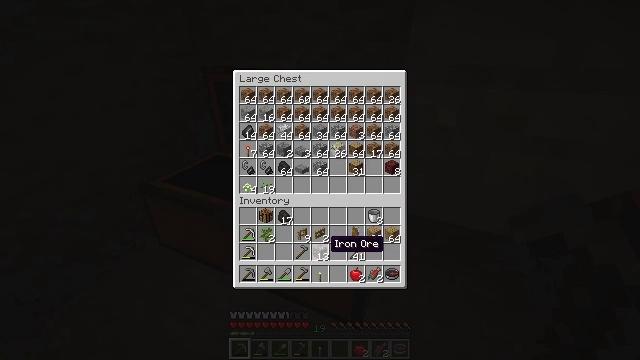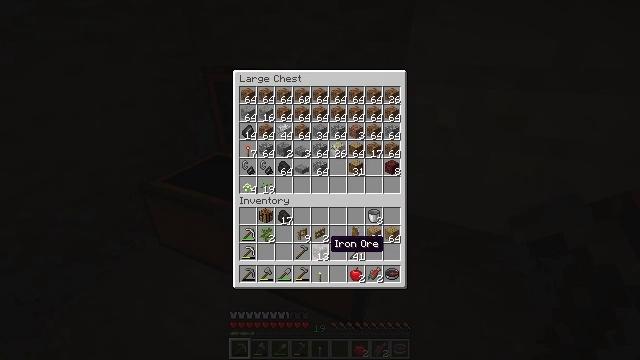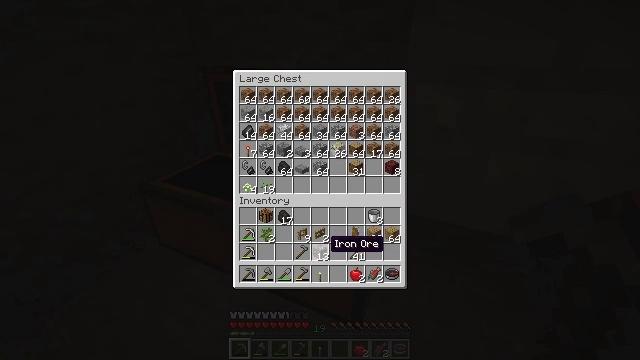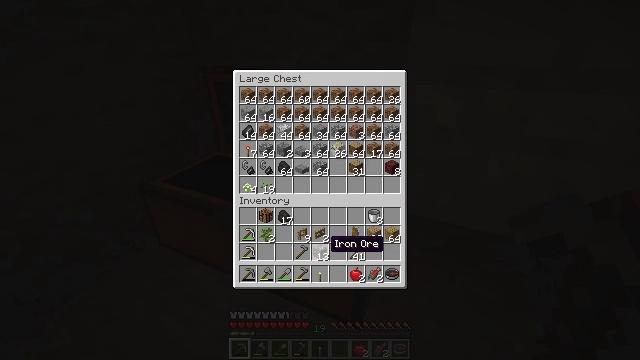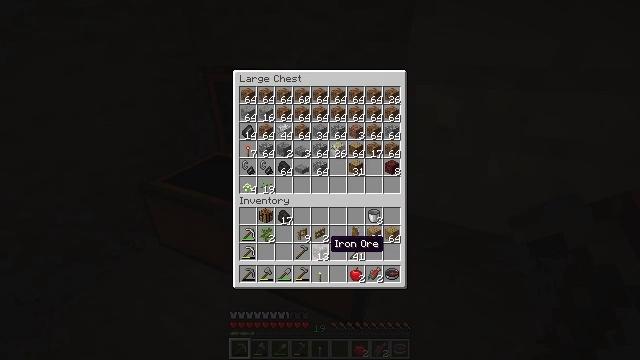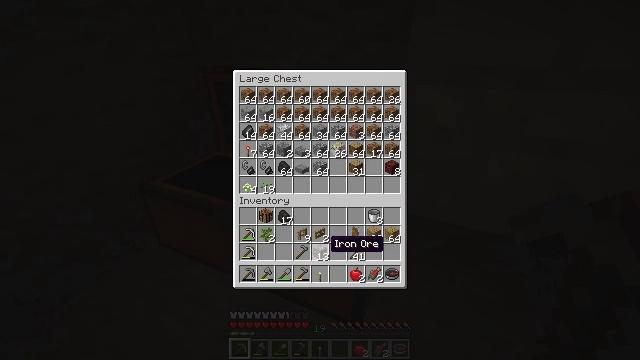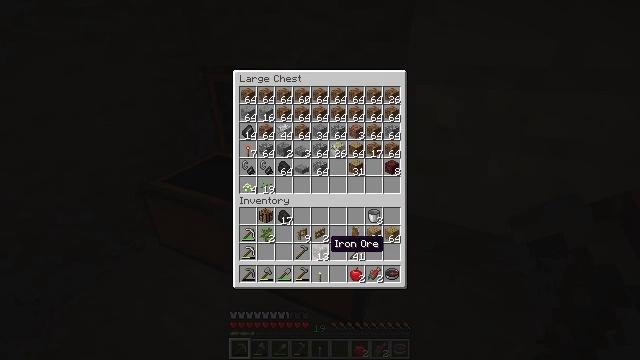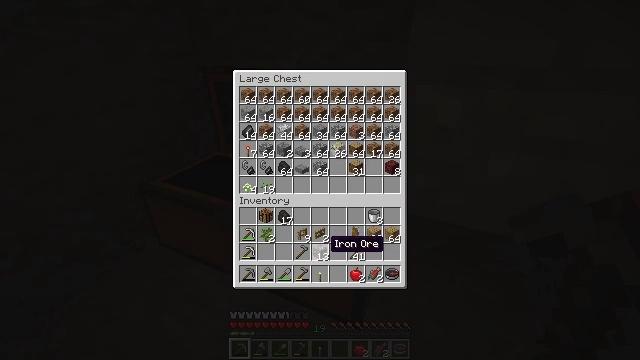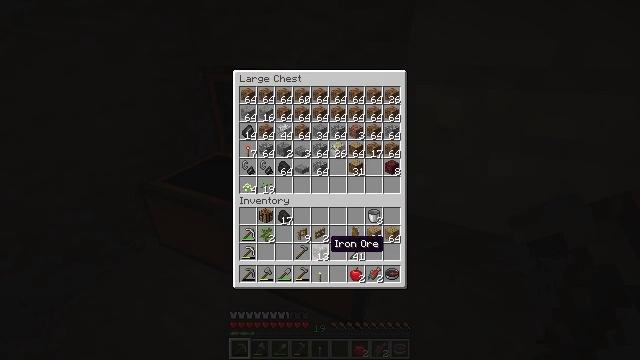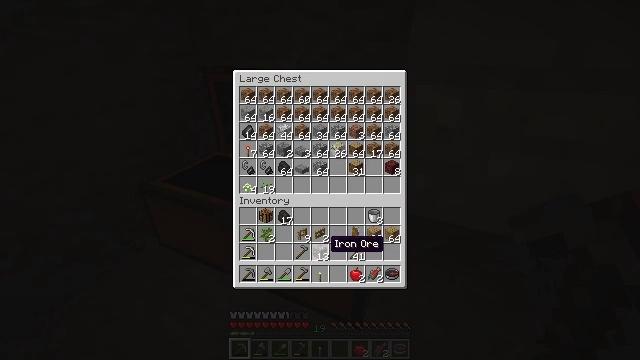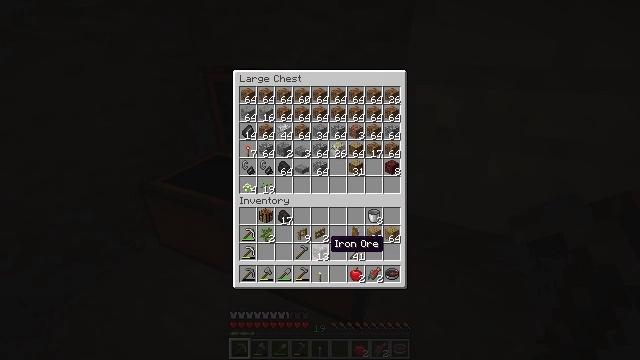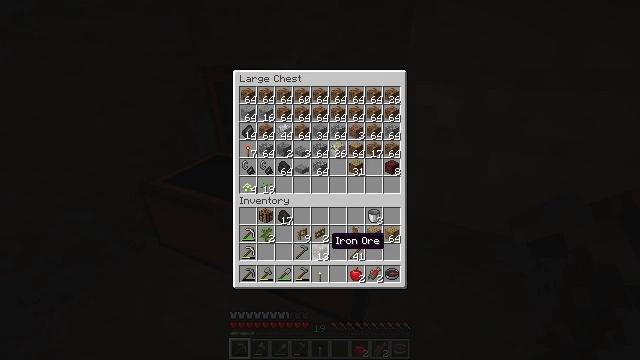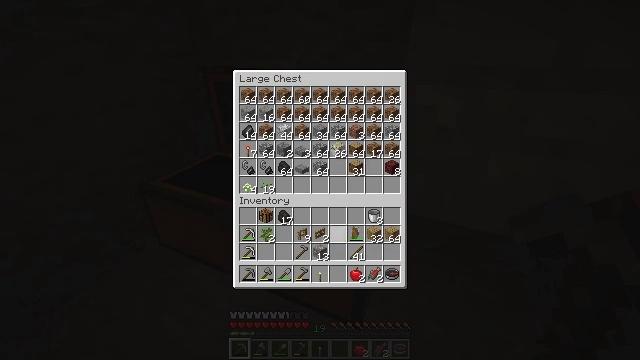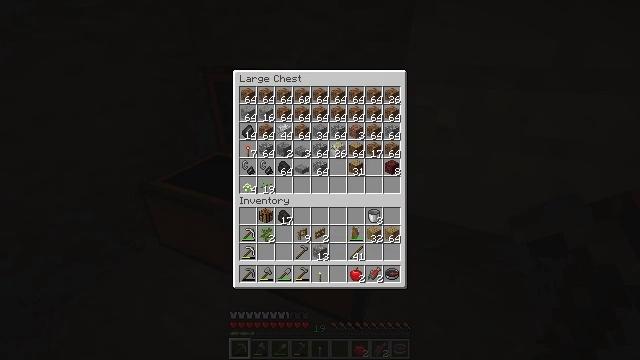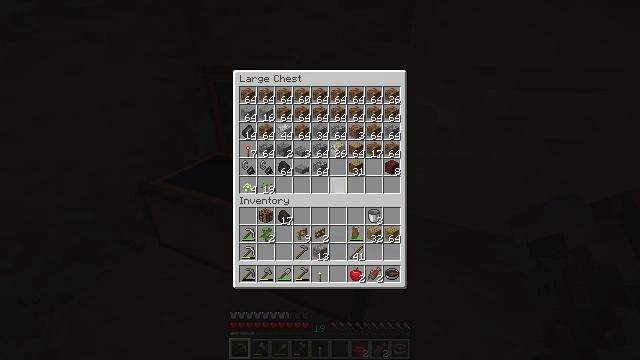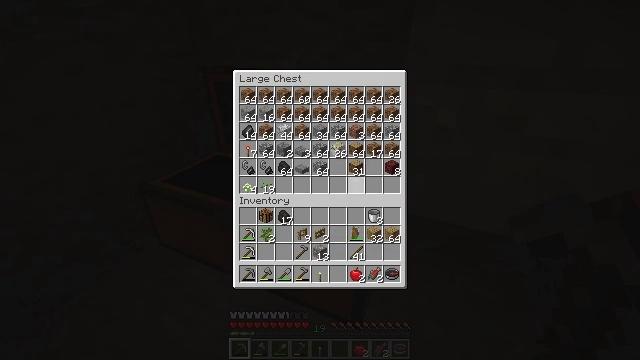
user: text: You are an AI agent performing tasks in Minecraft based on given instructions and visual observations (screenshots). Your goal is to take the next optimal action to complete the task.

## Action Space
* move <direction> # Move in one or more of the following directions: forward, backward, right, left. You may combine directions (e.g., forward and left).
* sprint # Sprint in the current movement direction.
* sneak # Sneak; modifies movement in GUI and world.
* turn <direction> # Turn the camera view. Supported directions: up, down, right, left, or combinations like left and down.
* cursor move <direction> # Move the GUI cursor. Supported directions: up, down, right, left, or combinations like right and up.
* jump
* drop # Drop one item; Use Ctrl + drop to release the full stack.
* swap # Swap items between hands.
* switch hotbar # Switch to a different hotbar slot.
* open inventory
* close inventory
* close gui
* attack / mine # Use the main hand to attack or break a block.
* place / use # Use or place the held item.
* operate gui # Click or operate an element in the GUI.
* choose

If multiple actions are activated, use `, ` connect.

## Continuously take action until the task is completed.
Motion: motion action
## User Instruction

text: Get wheat from the farmland.
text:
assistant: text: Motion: no_op
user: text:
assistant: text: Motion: no_op
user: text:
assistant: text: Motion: no_op
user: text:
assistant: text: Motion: no_op
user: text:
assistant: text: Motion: no_op
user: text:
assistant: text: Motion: no_op
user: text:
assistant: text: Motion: no_op
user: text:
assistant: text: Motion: no_op
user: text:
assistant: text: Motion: no_op
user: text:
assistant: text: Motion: no_op
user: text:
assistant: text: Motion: no_op
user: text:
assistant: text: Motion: cursor move up
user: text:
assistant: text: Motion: cursor move right and up
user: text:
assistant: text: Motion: cursor move up
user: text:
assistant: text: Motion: cursor move up
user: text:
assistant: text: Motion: no_op
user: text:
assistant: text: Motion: no_op
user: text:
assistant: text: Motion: cursor move down
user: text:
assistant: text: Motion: cursor move down
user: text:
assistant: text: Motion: cursor move down
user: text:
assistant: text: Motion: no_op
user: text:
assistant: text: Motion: no_op
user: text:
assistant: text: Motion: no_op
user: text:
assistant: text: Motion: no_op
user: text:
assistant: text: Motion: no_op
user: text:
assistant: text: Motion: no_op
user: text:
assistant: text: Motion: no_op
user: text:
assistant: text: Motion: no_op
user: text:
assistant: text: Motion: cursor move down
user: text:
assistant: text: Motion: no_op